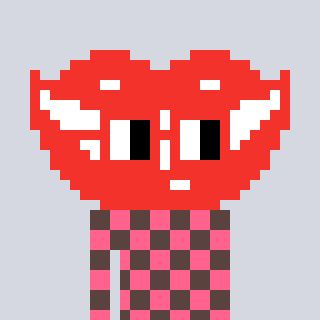
a pixel art character with square red glasses, a smile-shaped head and a darkbrown-colored body on a cool background